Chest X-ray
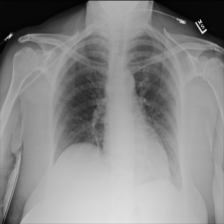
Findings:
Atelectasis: negative
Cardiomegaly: negative
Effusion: negative
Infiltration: negative
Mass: negative
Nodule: negative
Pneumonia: negative
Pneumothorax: negative
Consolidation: negative
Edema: negative
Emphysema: negative
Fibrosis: negative
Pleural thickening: negative
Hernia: negative